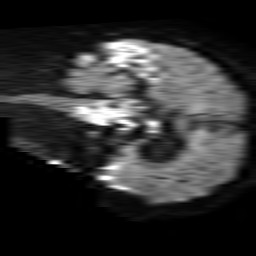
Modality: TRACE
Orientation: sagittal
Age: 63
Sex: male
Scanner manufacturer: philips
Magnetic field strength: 1.5 T
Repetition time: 4.6 s
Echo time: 0.09059 s